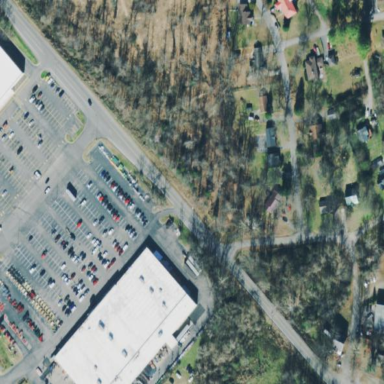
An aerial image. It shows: Country store in retail building.